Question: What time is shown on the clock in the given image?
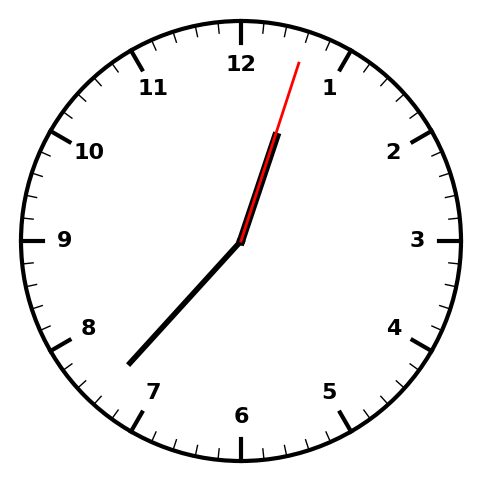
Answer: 12:37:03